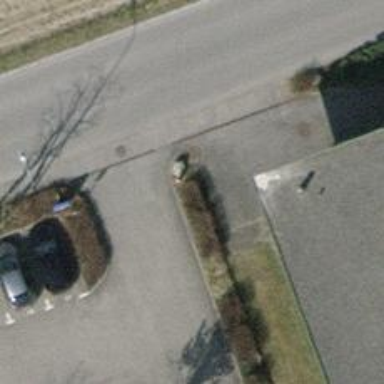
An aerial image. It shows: Hedge barrier.